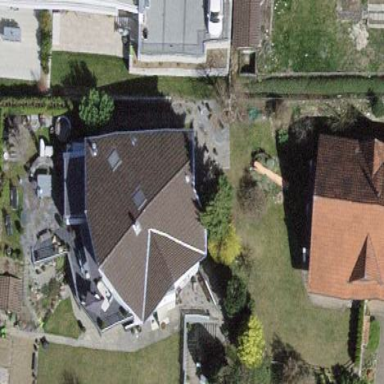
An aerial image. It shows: Residential building.